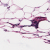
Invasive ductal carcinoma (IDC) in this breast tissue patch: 0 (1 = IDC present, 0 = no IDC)